Aerial crown-view tile of a tropical tree (Barro Colorado Island, Panama), acquired 20250818:
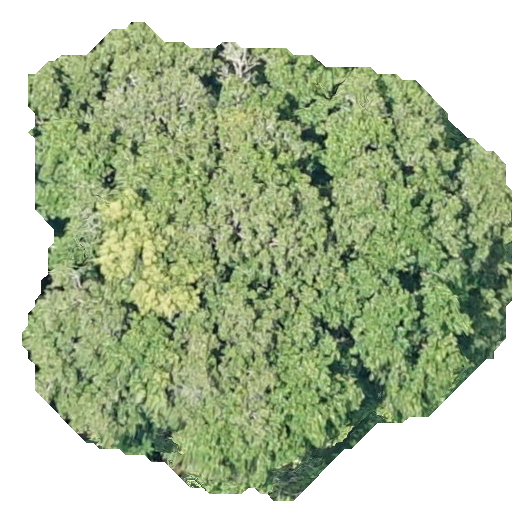
Species: Prioria copaifera
GBIF accepted scientific name: Prioria copaifera
Crown area: 252.831 m²